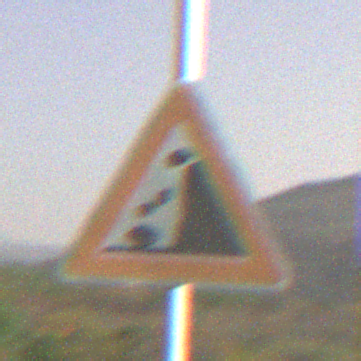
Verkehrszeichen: SteinschlagRechts
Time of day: Night
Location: Outdoor (Nature)
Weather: Clear
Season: NotSpecified
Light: Natural